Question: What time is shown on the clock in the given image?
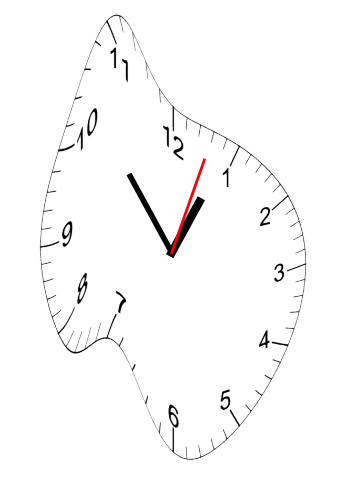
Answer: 12:53:03